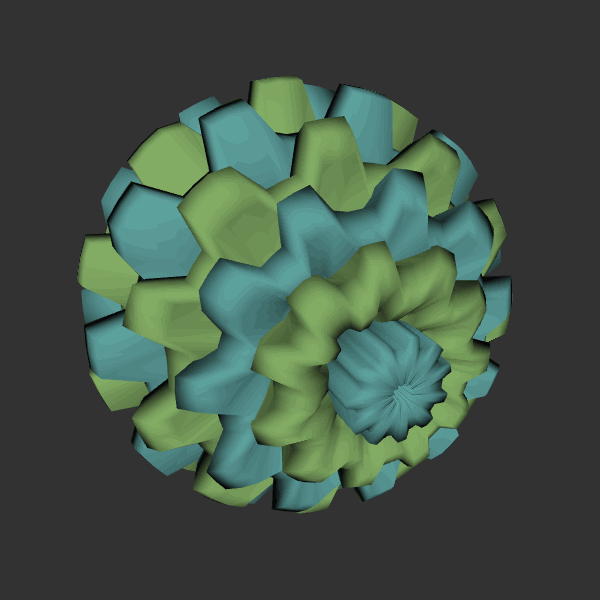
Background: dark